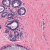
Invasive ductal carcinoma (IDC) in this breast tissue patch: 0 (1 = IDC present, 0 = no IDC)